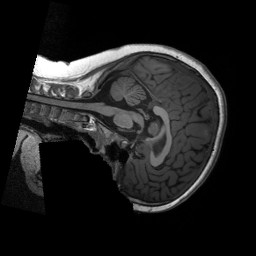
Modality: T1w
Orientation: sagittal
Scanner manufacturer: siemens
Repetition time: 2.3 s
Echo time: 0.00229 s